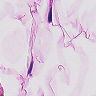
Metastatic tissue present: no